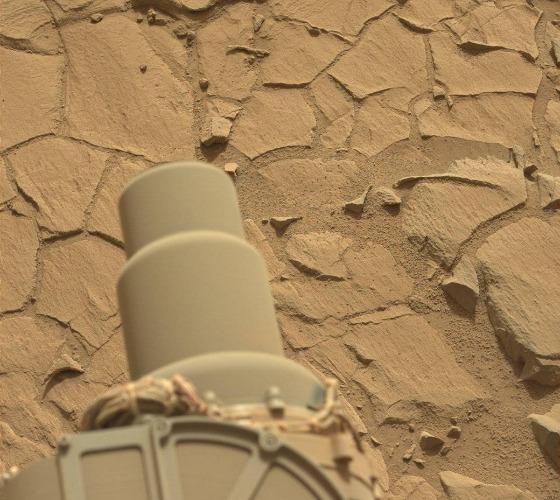
Terrain classes present: Background, Bedrock, Gravel / Sand / Soil